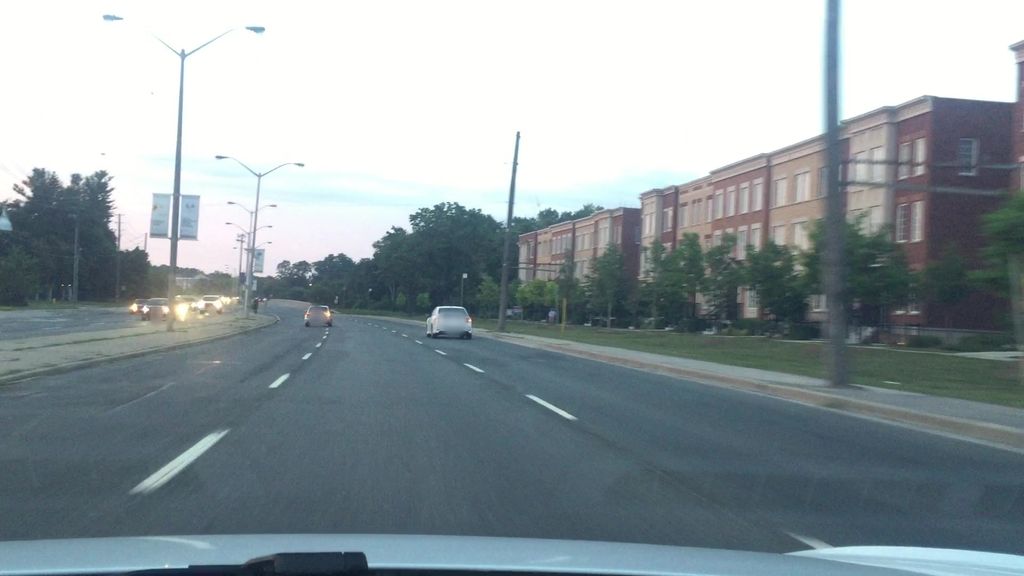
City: toronto